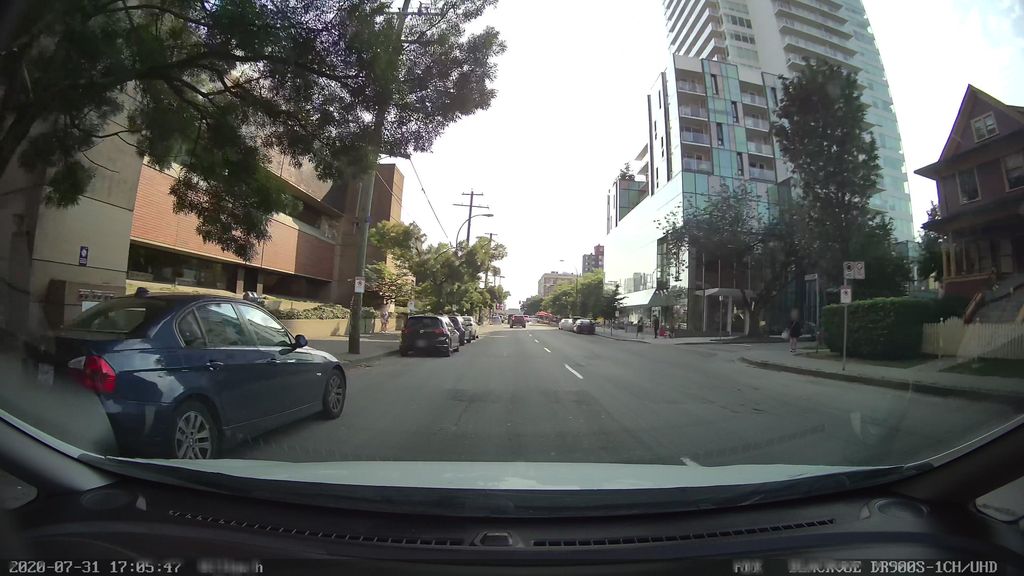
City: vancouver